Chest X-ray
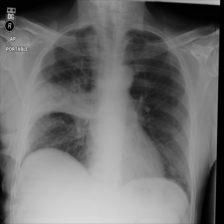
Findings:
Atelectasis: negative
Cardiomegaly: negative
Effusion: negative
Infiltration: positive
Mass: negative
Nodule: negative
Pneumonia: negative
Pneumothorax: negative
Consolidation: negative
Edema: negative
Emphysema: negative
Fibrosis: negative
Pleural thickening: negative
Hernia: negative